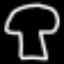
Label: mushroom